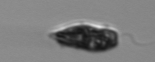
Label: Euglena